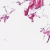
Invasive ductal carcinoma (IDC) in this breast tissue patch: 0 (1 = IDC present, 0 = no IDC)